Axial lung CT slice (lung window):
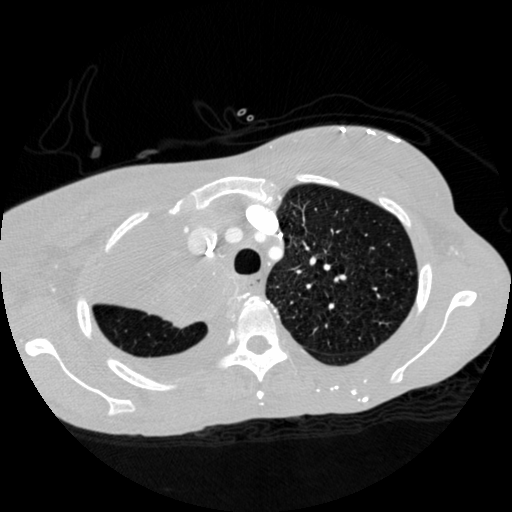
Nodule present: no